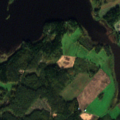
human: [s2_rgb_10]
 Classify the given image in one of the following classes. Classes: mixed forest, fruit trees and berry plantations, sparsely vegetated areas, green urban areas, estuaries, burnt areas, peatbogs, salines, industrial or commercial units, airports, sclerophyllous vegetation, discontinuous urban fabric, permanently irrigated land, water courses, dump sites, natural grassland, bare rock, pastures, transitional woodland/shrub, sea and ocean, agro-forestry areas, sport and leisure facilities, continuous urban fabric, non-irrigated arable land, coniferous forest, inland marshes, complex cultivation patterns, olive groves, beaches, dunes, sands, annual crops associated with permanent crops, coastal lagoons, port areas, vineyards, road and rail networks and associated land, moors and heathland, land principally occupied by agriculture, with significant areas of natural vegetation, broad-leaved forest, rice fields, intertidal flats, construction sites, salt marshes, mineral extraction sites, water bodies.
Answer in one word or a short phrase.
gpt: non-irrigated arable land, land principally occupied by agriculture, with significant areas of natural vegetation, coniferous forest, mixed forest, water bodies